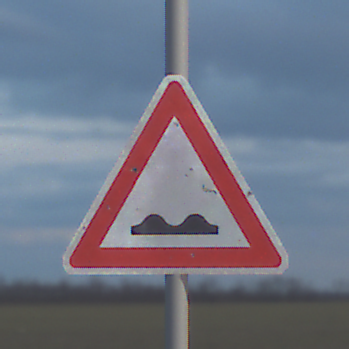
Verkehrszeichen: UnebeneFahrbahn
Umgebung: Outdoor, Nature
Tageszeit: SunriseSunset
Wetter: PartlyCloudy
Licht: Natural
Jahreszeit: NotSpecified
Kontrast: LowContrast